Question: How would you implement a user message stack in ASP.Net MVC? (you set messages for the user in any place inside your app. and they are shown as hints of your app to the user anywhere inside the app)
I want to hear your ideas and thoughts. How would you do it?
e.g.:

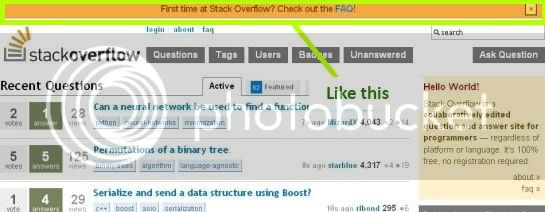
Answer: I would use a combination of session and cookies to regulate the messages presented to the user. By doing this I would reduce the annoyance factor for the users and show them messages the least amount of times possible.
In MVC I would use a Partial View, that you can render on all your pages, and have it's behavior be independent of the site. Or have it be context aware.
Edit:
As mentioned in the comments, it can also be a good idea to store user dependent information in a database. This can allow for messages to be displayed to authenticated / known users.
My original answer was mostly targeted at anonymous users.
For authenticated users, you could have a message table, with a read / not read bit, or even a simply push table where you push messages and delete them from the table once the user has seen it.
You may require a 2 part system. One for the messages displayed to anonymous users. The second part would be for authenticated users about their personal profile/events related to them or the site.